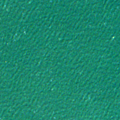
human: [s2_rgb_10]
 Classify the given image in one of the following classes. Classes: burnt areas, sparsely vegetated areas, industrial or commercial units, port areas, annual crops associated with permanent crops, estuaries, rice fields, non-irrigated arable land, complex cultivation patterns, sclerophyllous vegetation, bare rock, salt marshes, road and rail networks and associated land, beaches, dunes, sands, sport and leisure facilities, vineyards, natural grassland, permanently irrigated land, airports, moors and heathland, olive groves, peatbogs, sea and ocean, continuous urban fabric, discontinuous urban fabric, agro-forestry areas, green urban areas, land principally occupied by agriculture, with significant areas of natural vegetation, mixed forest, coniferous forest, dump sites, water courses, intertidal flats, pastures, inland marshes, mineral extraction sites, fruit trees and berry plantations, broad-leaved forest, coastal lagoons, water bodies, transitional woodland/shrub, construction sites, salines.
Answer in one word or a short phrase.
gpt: sea and ocean